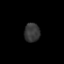
Tissue: prostate
Cell type: B cells
Senescence score: 0.7492
Nuclear area (px): 288
Mean DAPI intensity: 54.024